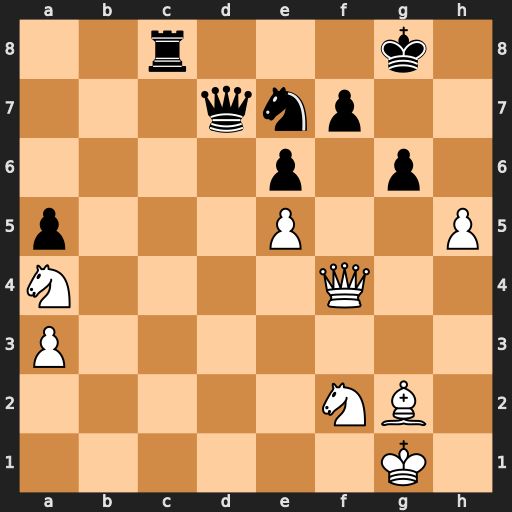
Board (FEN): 2r3k1/3qnp2/4p1p1/p3P2P/N4Q2/P7/5NB1/6K1
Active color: w
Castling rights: -
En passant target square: -
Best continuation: Nb6 Qd8 Nxc8